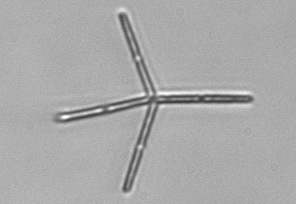
Label: Thalassionema